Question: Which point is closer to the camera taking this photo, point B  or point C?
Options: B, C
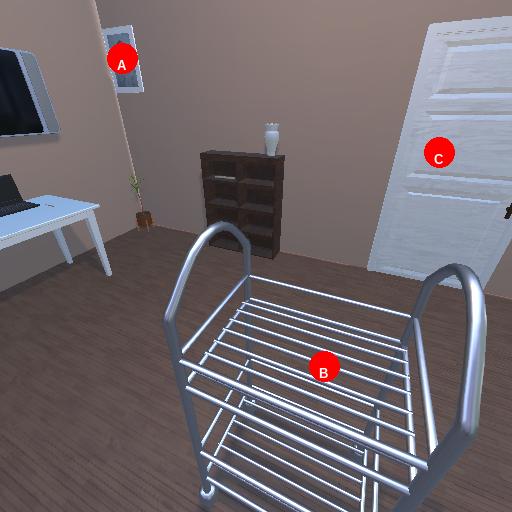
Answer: B